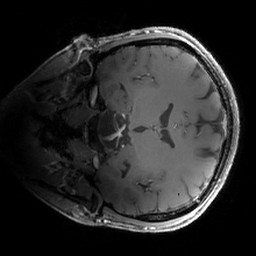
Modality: MP2RAGE
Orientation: coronal
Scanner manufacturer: siemens
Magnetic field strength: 6.98 T
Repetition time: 4.73 s
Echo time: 0.00191 s